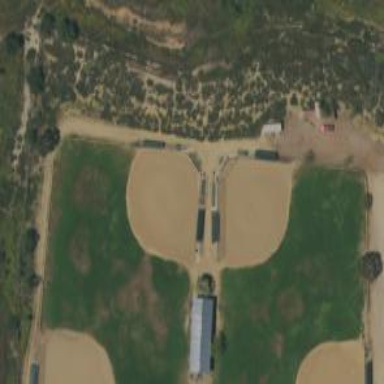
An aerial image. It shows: Softball pitch for leisure sports.